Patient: sex F, age 46
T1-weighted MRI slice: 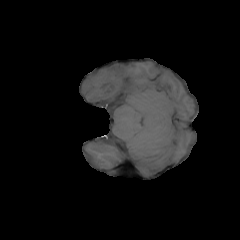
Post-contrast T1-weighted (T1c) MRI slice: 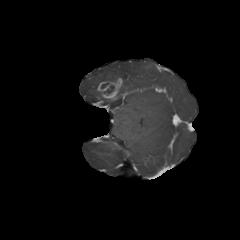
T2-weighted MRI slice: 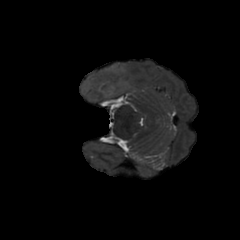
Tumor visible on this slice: yes
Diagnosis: Glioblastoma, IDH-wildtype
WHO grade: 4